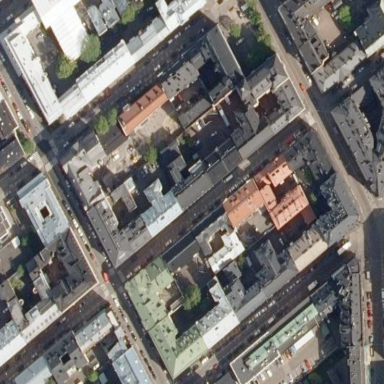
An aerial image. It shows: View of city block.